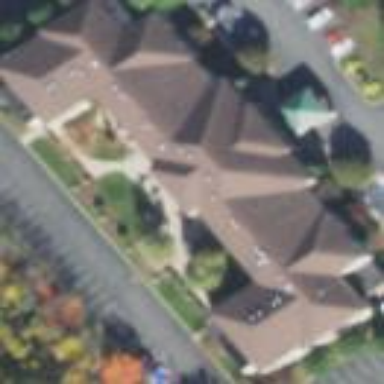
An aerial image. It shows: Hotel building.